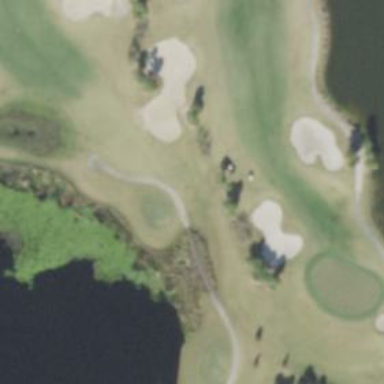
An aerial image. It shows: Golf cartpath that is also road path.